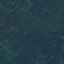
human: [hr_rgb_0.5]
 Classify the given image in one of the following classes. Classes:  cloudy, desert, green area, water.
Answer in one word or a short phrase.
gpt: green area